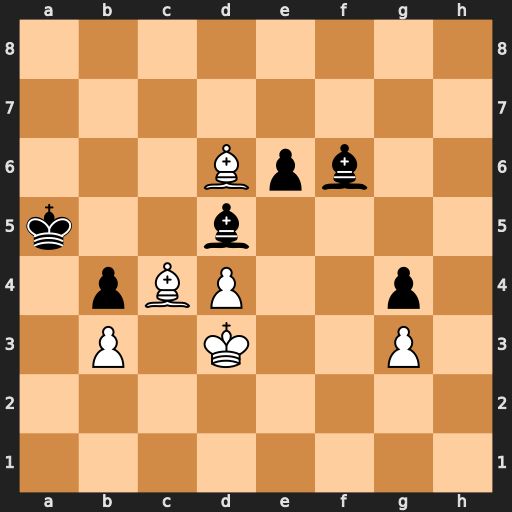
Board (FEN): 8/8/3Bpb2/k2b4/1pBP2p1/1P1K2P1/8/8
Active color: w
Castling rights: -
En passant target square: -
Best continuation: Bc7#